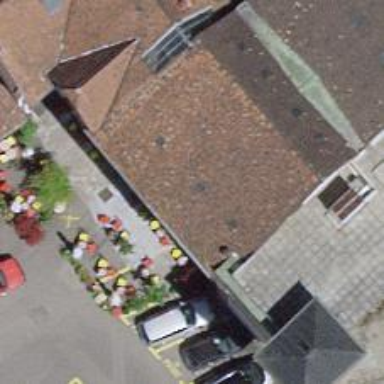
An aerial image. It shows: Restaurant.